Field crop: maize
Growth stage: 1
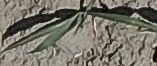
Species: sorghum